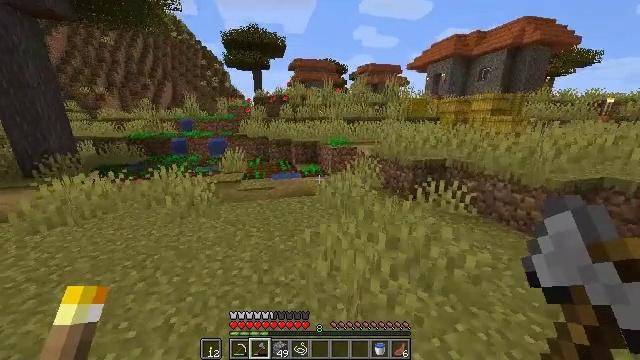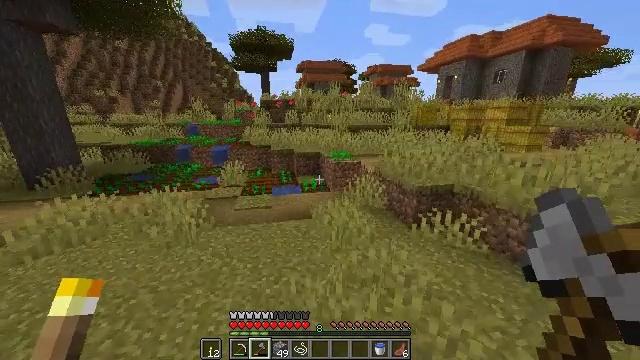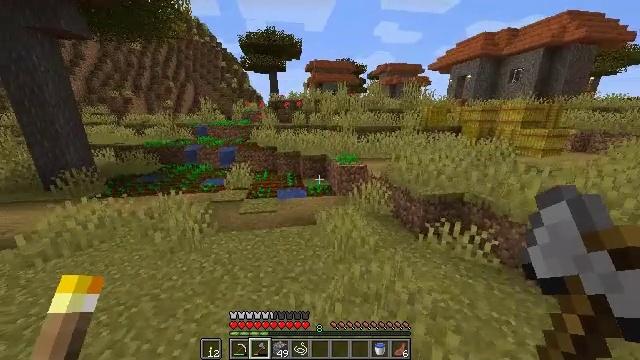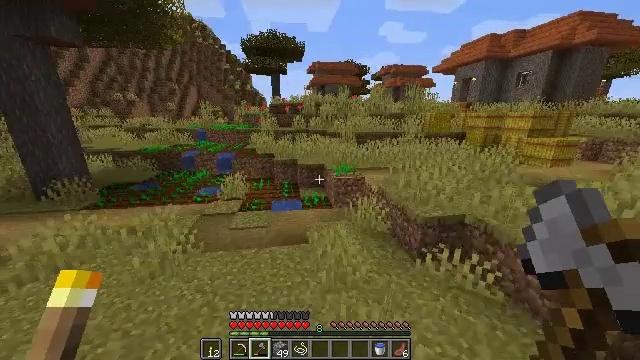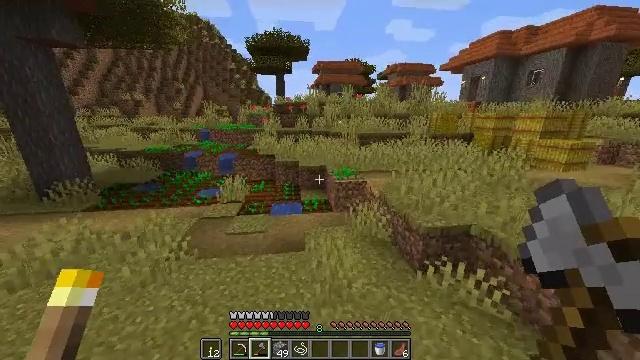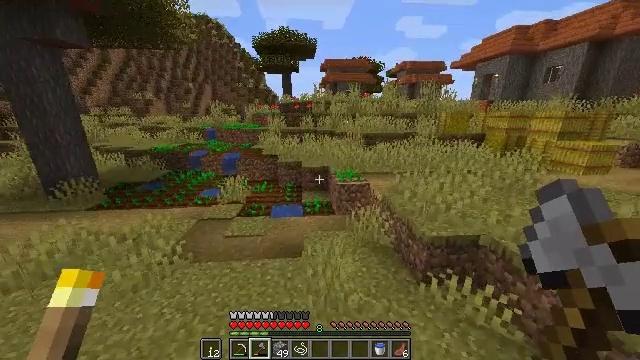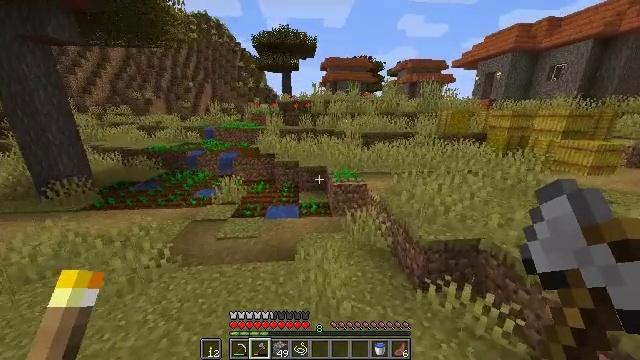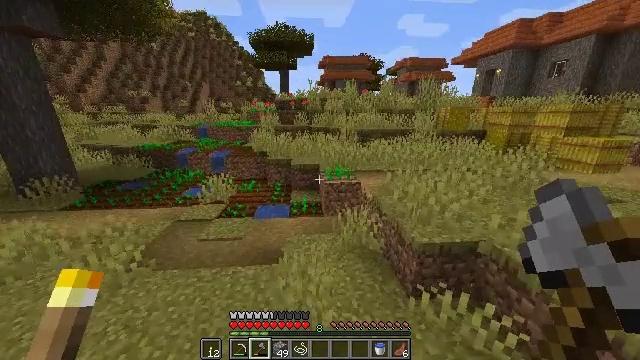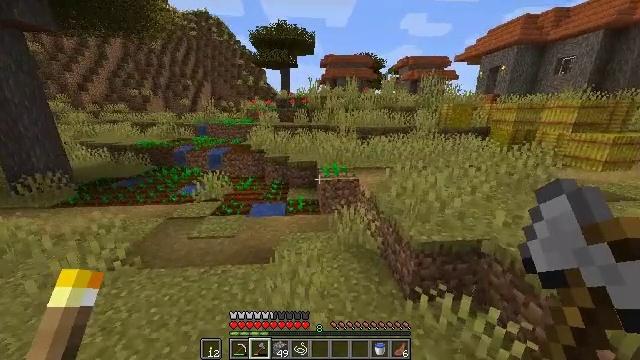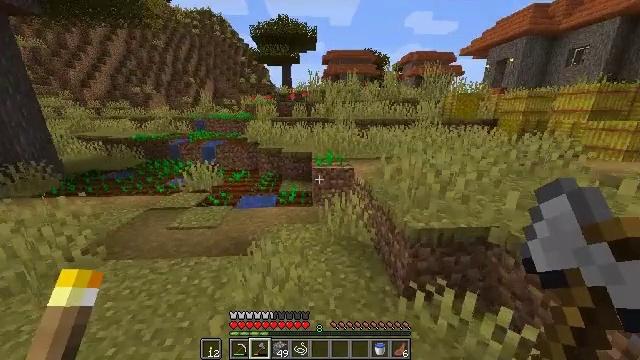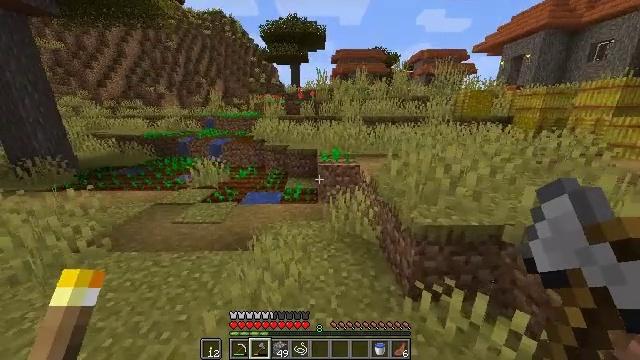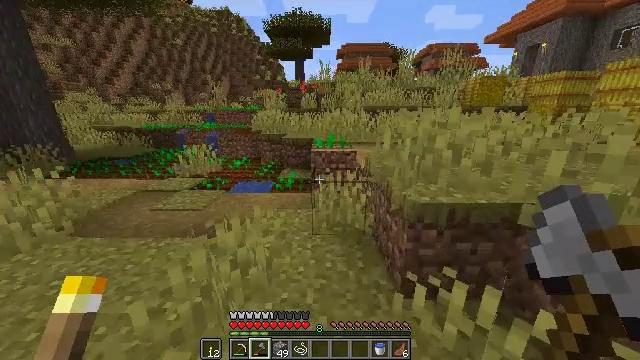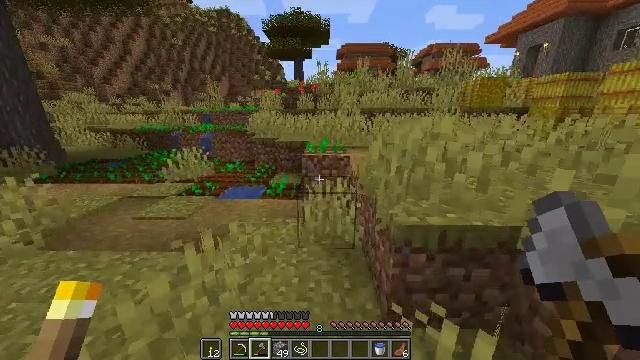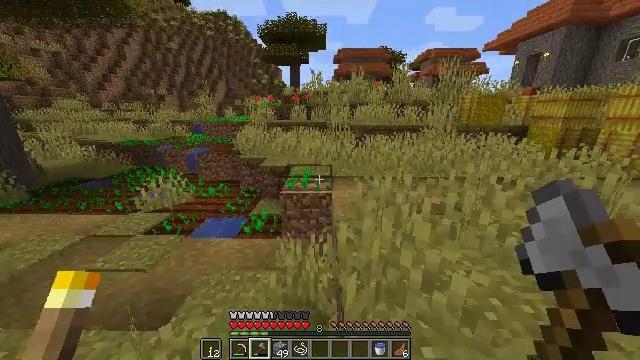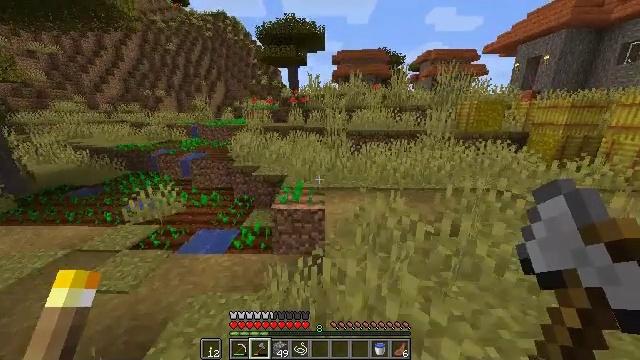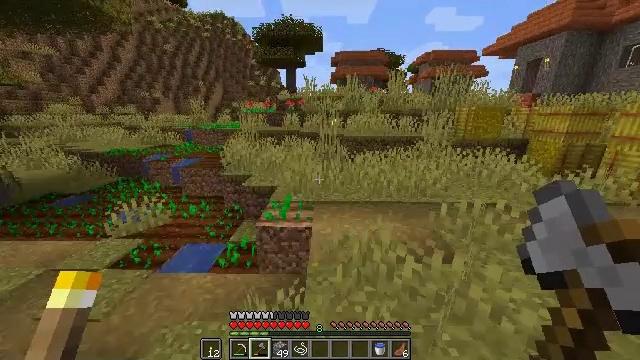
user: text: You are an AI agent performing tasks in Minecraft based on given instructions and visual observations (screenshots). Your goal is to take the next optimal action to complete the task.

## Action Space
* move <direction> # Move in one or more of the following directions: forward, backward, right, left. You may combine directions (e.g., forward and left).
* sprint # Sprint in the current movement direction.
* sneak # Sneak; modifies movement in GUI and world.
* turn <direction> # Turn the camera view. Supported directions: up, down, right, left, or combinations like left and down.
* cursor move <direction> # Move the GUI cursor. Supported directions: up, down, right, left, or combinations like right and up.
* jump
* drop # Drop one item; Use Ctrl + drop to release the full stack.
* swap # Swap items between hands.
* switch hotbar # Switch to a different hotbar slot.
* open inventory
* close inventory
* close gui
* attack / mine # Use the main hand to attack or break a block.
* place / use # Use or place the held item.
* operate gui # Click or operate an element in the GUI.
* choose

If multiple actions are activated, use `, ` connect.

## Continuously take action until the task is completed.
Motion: motion action
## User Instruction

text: Mine the orange carpet to pick it up.
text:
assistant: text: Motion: move forward and move right, turn left, attack / mine
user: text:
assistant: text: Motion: move forward and move right, turn left, attack / mine
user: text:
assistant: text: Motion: move forward and move right, turn left, attack / mine
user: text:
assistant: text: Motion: move forward and move right, turn left, attack / mine
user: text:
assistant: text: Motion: move forward and move right, turn left, attack / mine
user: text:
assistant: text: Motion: move forward and move right, attack / mine
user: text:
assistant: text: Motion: move forward and move right, attack / mine
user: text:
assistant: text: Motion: move forward and move right, attack / mine
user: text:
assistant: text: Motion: move forward and move right, turn left, attack / mine
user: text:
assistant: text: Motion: move forward and move right, turn left, attack / mine, jump
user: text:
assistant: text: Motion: move forward and move right, sprint, turn left, attack / mine, jump
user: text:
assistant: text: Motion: move forward and move right, sprint, attack / mine, jump
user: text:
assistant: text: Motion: move forward and move right, sprint, attack / mine, jump
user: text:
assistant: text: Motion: move forward and move right, sprint, attack / mine, jump
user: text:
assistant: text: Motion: move right, sprint, attack / mine
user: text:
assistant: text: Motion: move right, attack / mine
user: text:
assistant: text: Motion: move right, turn right, attack / mine
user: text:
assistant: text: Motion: move right, turn right, attack / mine
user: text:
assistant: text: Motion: move forward and move right, turn right and up, attack / mine
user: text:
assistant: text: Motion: move forward and move right, sprint, turn right and up, attack / mine
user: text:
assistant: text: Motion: move forward and move right, sprint, turn right, attack / mine
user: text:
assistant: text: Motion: move forward and move right, sprint, turn right, attack / mine
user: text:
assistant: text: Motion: move forward and move right, sprint, turn right, attack / mine
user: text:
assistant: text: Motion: move forward and move right, sprint, turn right, attack / mine
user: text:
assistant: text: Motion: move forward, sprint, turn right, attack / mine
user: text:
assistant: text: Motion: move forward, sprint, turn right, attack / mine
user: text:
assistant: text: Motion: move forward, sprint, attack / mine
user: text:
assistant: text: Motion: move forward, sprint, attack / mine
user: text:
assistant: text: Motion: move forward, sprint, attack / mine
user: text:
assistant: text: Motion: move forward, sprint, attack / mine